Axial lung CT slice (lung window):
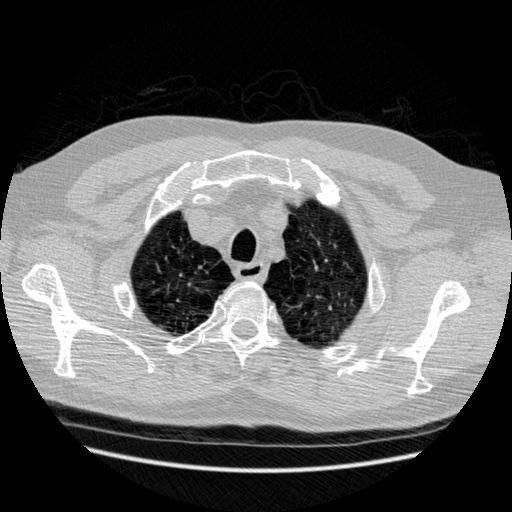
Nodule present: no